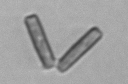
Label: Thalassionema